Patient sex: M
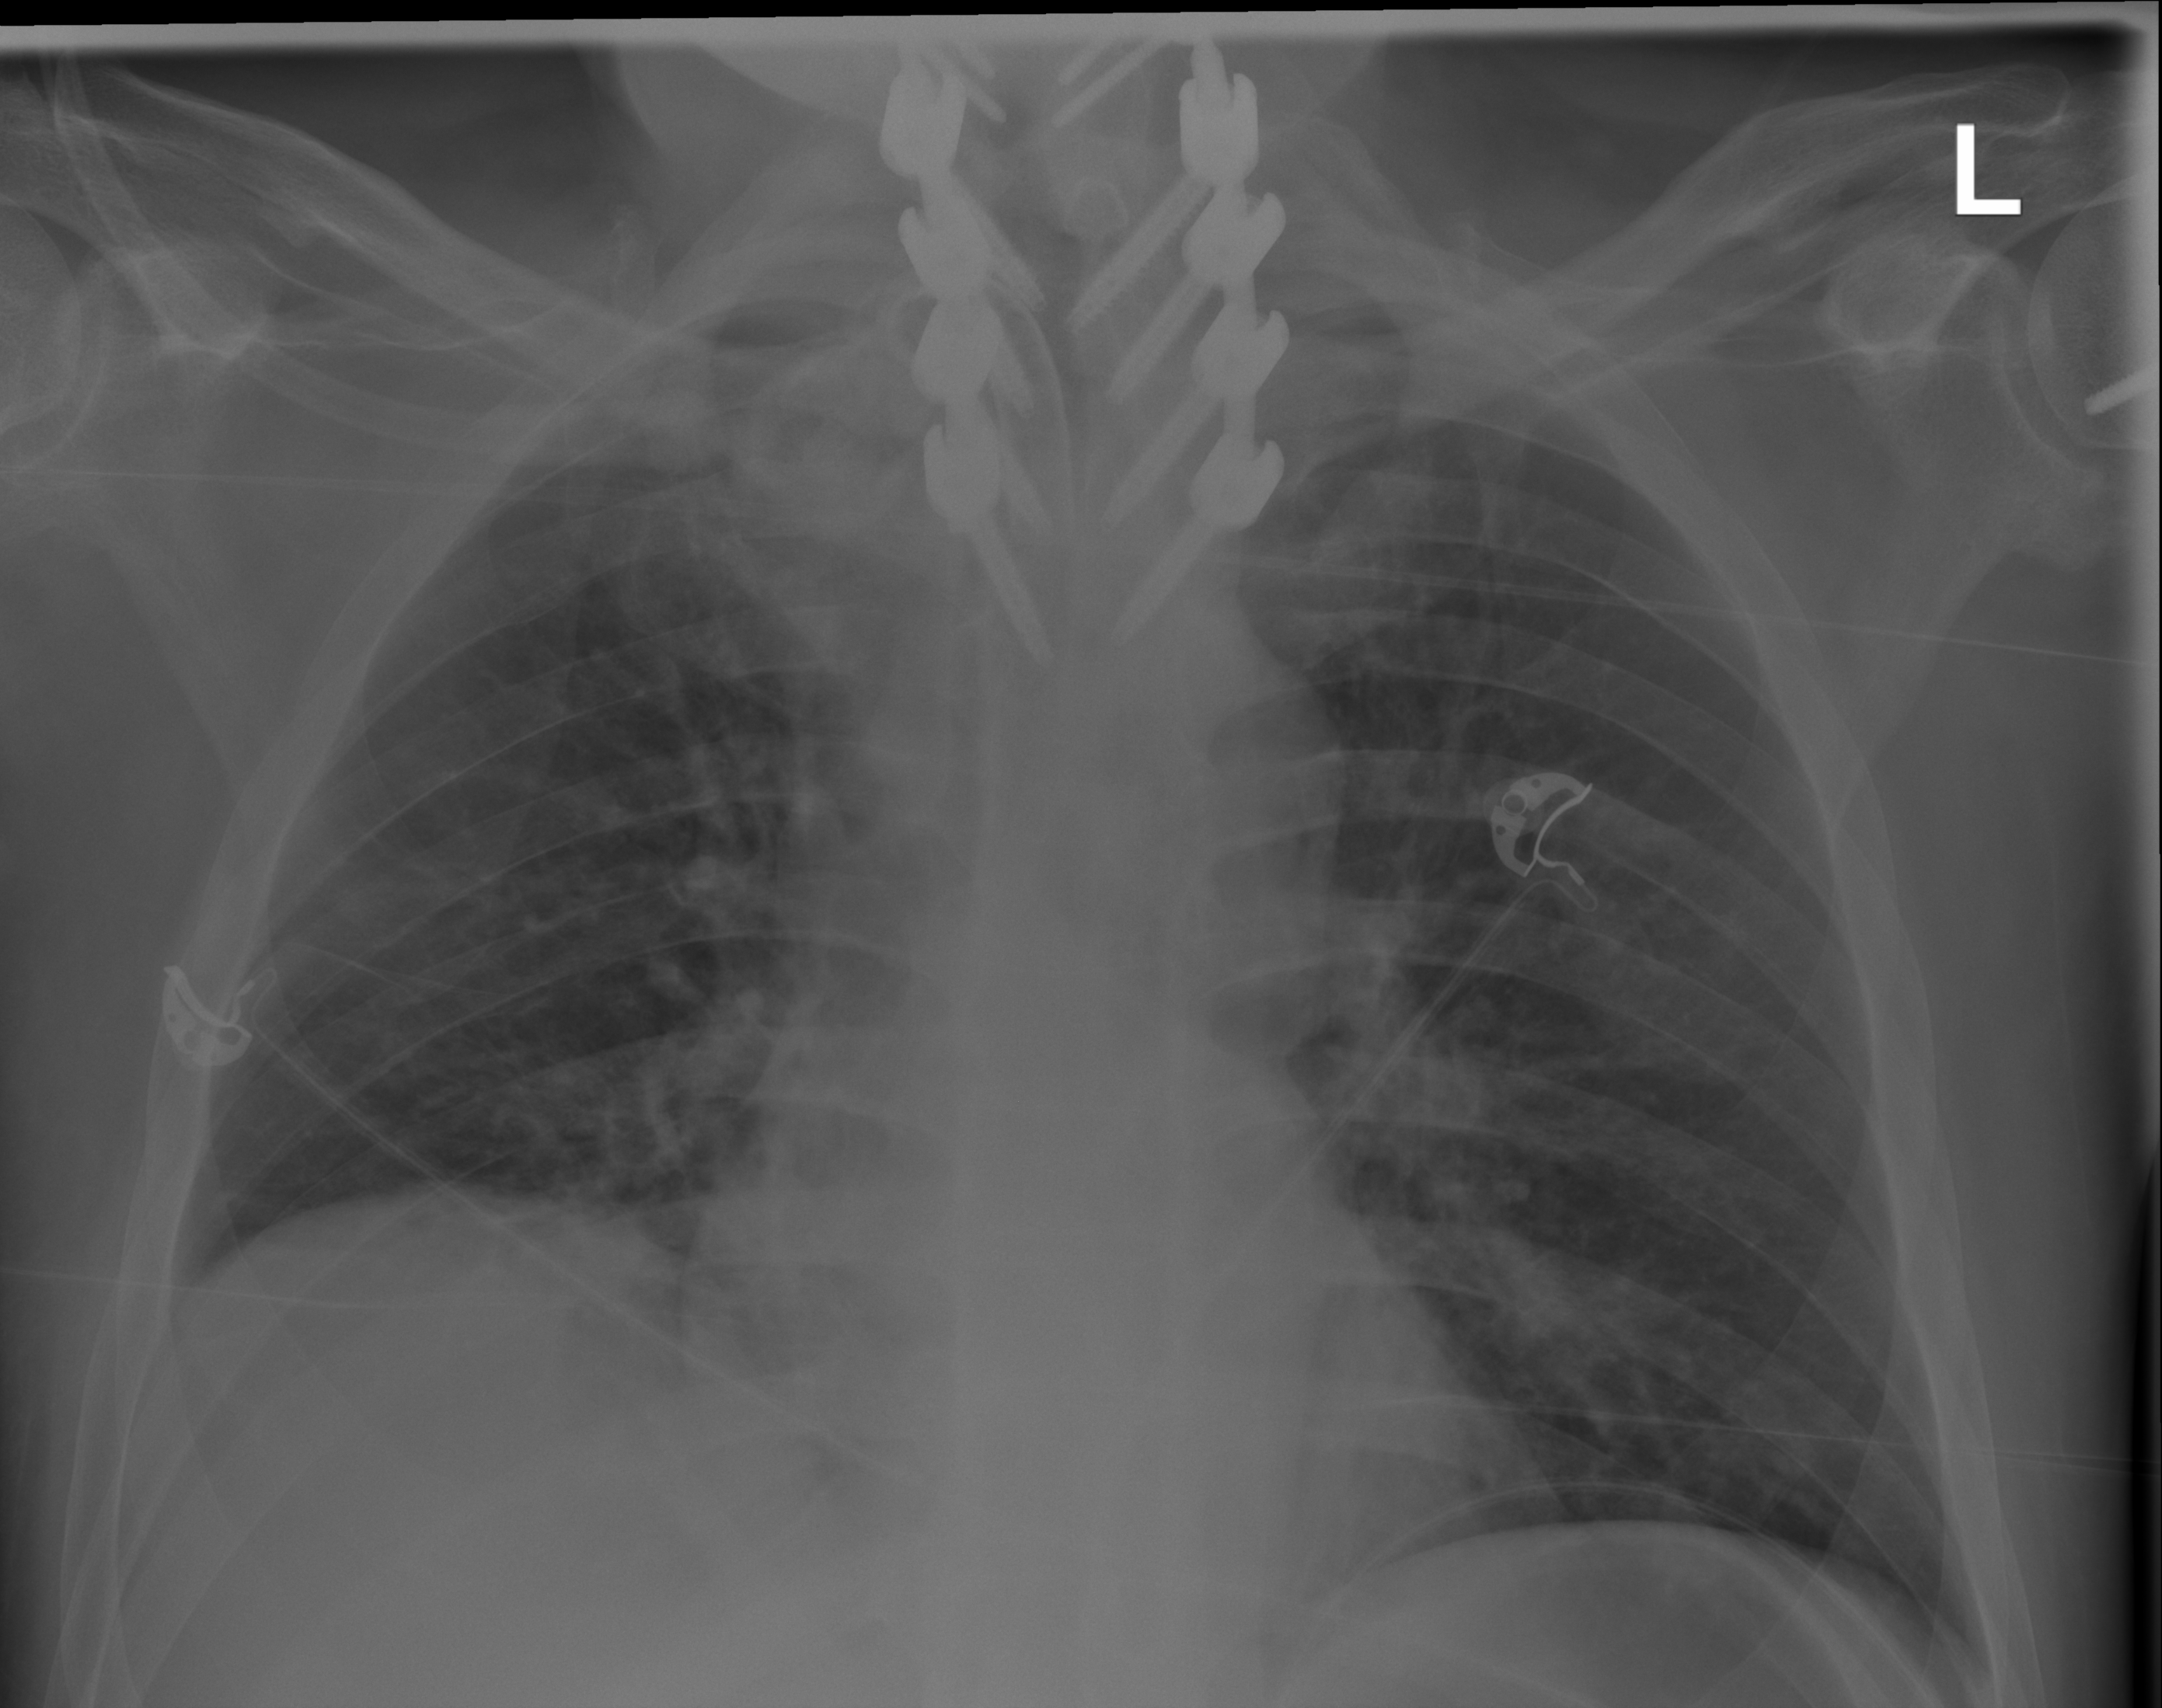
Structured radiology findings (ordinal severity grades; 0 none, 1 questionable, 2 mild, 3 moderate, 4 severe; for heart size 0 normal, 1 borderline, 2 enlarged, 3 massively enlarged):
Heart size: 0
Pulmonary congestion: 1
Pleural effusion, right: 0
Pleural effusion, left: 0
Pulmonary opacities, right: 1
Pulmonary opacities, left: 0
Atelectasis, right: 2
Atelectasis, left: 0